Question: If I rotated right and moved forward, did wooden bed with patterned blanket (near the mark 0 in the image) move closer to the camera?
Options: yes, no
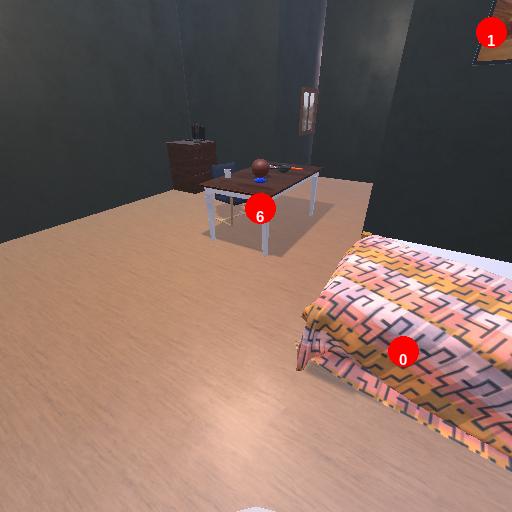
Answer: yes